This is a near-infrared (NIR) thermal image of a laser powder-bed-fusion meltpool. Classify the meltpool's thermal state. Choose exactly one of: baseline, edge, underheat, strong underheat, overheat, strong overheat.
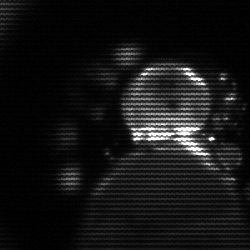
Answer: baseline